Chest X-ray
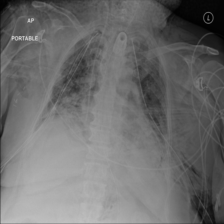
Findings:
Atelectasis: negative
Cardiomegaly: negative
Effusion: negative
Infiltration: negative
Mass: negative
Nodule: negative
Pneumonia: negative
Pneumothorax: negative
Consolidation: negative
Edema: negative
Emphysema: positive
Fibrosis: negative
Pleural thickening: negative
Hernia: negative